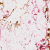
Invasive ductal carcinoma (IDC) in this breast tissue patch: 0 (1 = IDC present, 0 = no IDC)